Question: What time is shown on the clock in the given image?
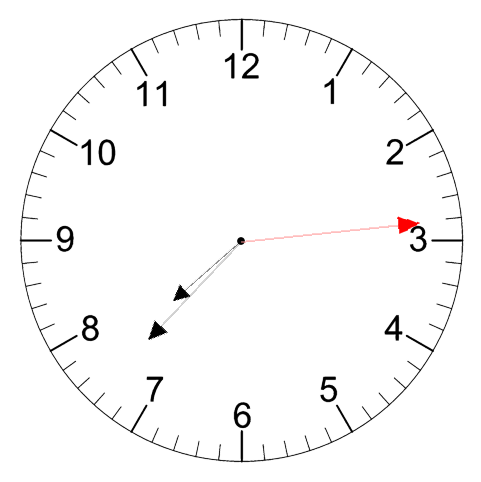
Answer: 07:37:14